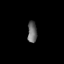
Tissue: prostate
Cell type: T cells
Senescence score: 0.345
Nuclear area (px): 195
Mean DAPI intensity: 104.805